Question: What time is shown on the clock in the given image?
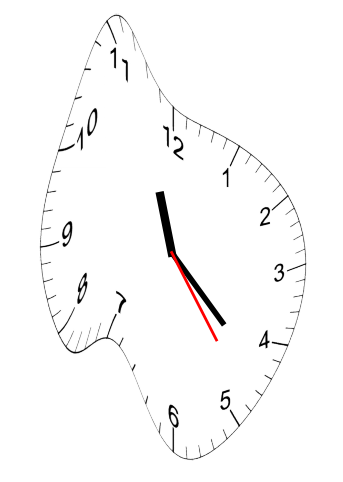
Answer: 11:22:24